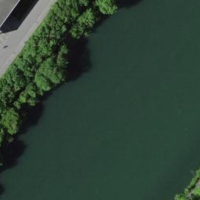
EUNIS habitat code: 15
Species observed at this site:
Ajuga reptans